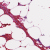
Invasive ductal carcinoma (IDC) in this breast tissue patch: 0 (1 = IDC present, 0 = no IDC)